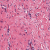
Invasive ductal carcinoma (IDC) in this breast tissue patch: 0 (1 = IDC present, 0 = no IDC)